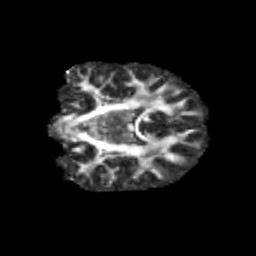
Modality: FA
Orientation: coronal
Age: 11
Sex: male
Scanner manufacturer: siemens
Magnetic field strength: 3 T
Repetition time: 3.8 s
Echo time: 0.07 s